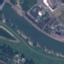
Label: River